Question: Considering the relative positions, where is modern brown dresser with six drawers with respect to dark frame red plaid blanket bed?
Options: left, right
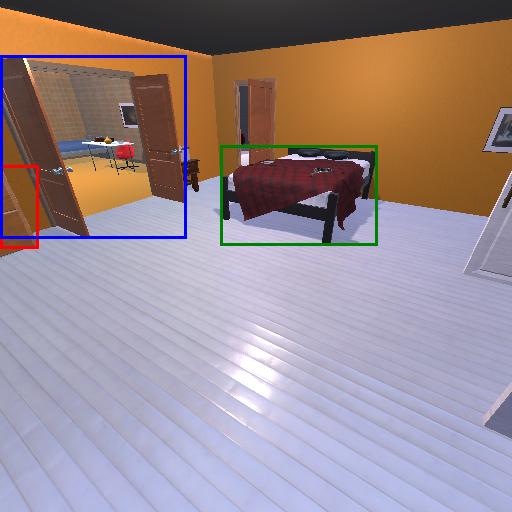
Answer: left